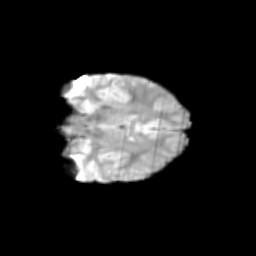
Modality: T2w
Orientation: coronal
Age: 12
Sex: female
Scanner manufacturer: siemens
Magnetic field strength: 3 T
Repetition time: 3.8 s
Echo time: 0.07 s